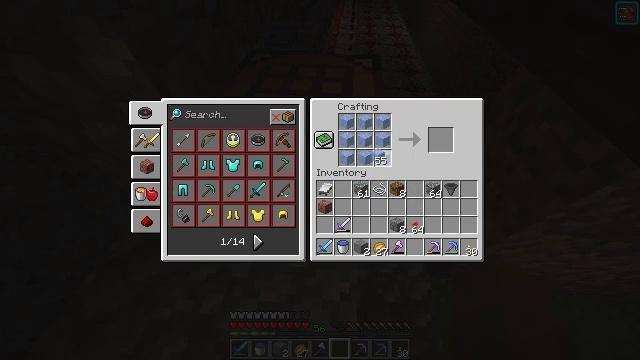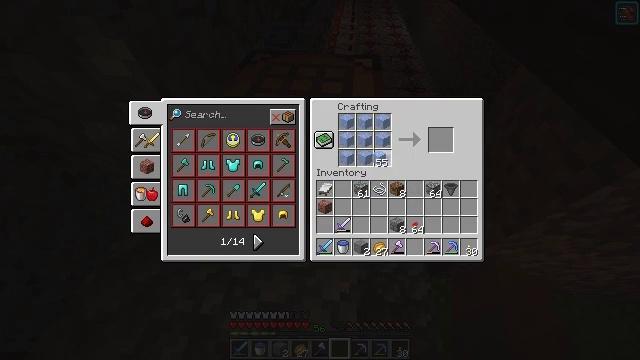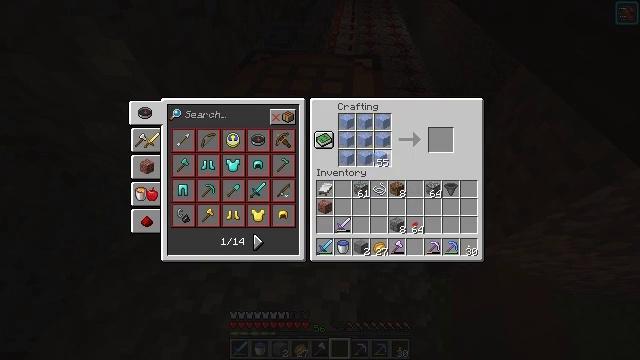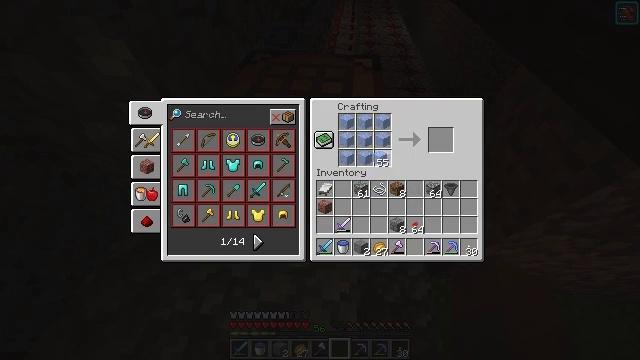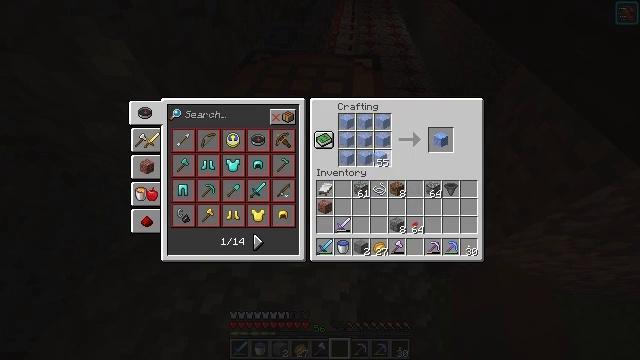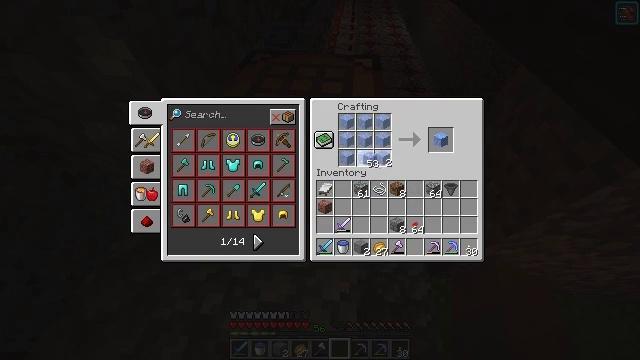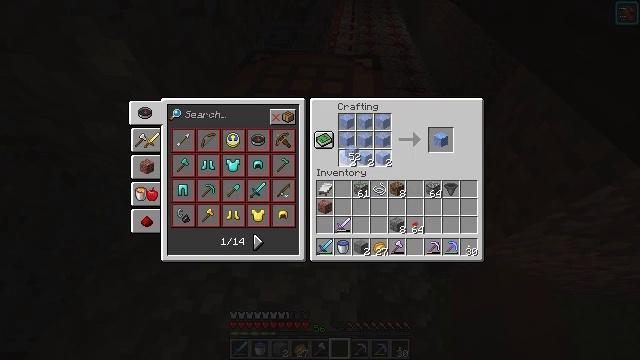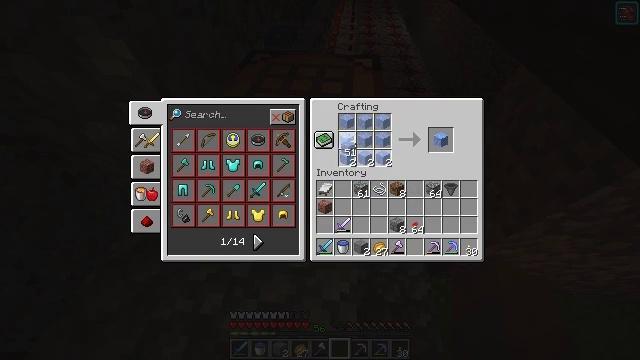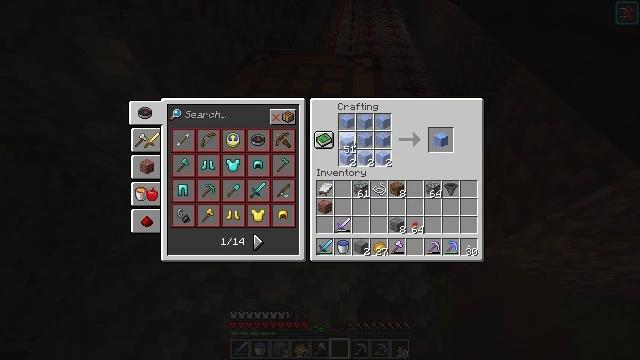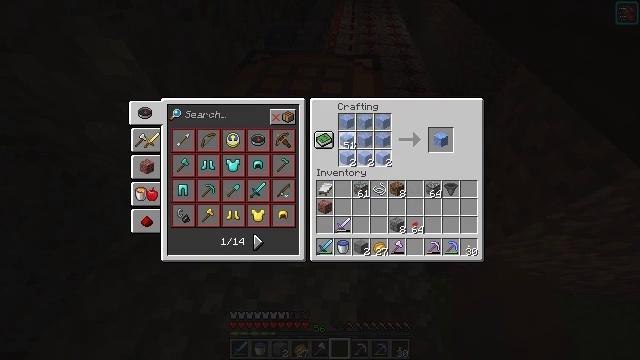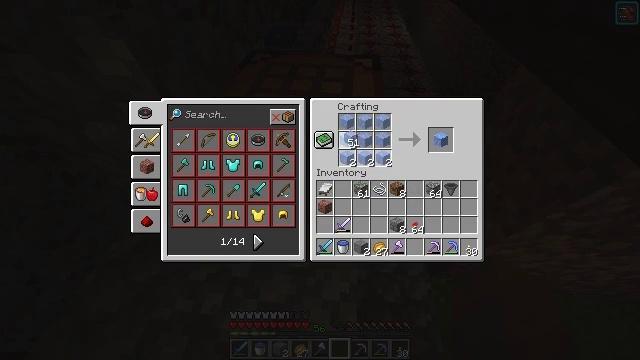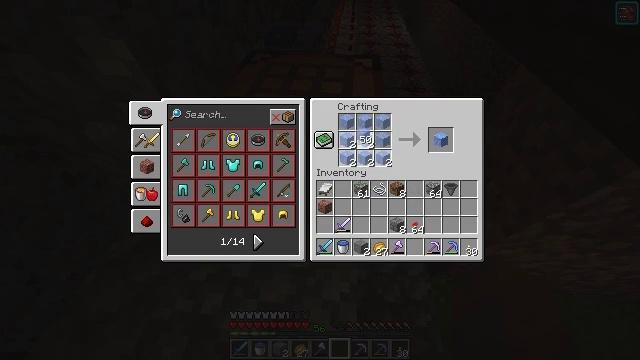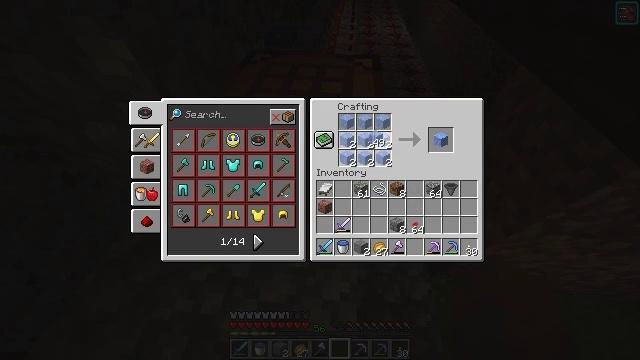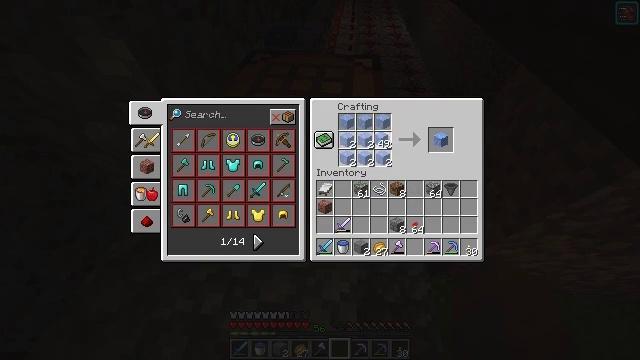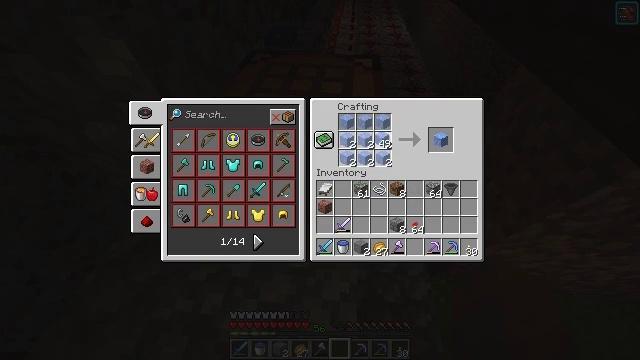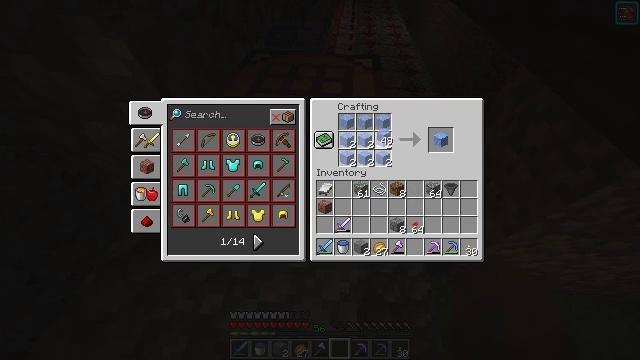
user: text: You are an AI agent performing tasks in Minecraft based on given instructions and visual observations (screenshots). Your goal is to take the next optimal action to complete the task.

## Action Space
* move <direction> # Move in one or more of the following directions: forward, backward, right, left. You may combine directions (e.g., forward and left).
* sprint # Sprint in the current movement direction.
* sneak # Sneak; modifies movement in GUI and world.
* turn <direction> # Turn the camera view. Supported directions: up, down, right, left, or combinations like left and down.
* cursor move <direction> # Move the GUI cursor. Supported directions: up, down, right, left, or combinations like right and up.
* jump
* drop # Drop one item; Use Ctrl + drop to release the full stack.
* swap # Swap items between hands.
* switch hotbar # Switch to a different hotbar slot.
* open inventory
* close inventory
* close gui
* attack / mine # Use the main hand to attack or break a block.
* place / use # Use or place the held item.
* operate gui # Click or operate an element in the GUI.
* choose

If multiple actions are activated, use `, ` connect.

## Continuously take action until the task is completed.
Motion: motion action
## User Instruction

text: Open the crafting table and arrange ice blocks to craft packed ice.
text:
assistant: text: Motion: no_op
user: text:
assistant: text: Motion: no_op
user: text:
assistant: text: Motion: choose
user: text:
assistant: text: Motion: choose
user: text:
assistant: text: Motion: cursor move left, choose
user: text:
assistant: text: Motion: cursor move left and up, choose
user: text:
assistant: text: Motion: choose
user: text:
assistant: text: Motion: choose
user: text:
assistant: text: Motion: choose
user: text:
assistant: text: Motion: choose
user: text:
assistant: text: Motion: cursor move right, choose
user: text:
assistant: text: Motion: cursor move right, choose
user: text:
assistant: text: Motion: choose
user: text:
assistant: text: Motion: choose
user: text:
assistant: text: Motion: choose
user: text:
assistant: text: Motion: cursor move up, choose
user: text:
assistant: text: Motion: choose
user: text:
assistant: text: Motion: choose
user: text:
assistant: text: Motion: cursor move left, choose
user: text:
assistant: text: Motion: cursor move left, choose
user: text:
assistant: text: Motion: cursor move left, choose
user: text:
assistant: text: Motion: cursor move left, choose
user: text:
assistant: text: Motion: choose
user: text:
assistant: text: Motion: choose
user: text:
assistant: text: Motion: cursor move down
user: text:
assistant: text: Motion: cursor move right and down
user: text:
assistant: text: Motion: cursor move right and down
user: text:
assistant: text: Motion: cursor move right and down
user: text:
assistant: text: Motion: cursor move right
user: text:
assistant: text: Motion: no_op